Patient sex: M
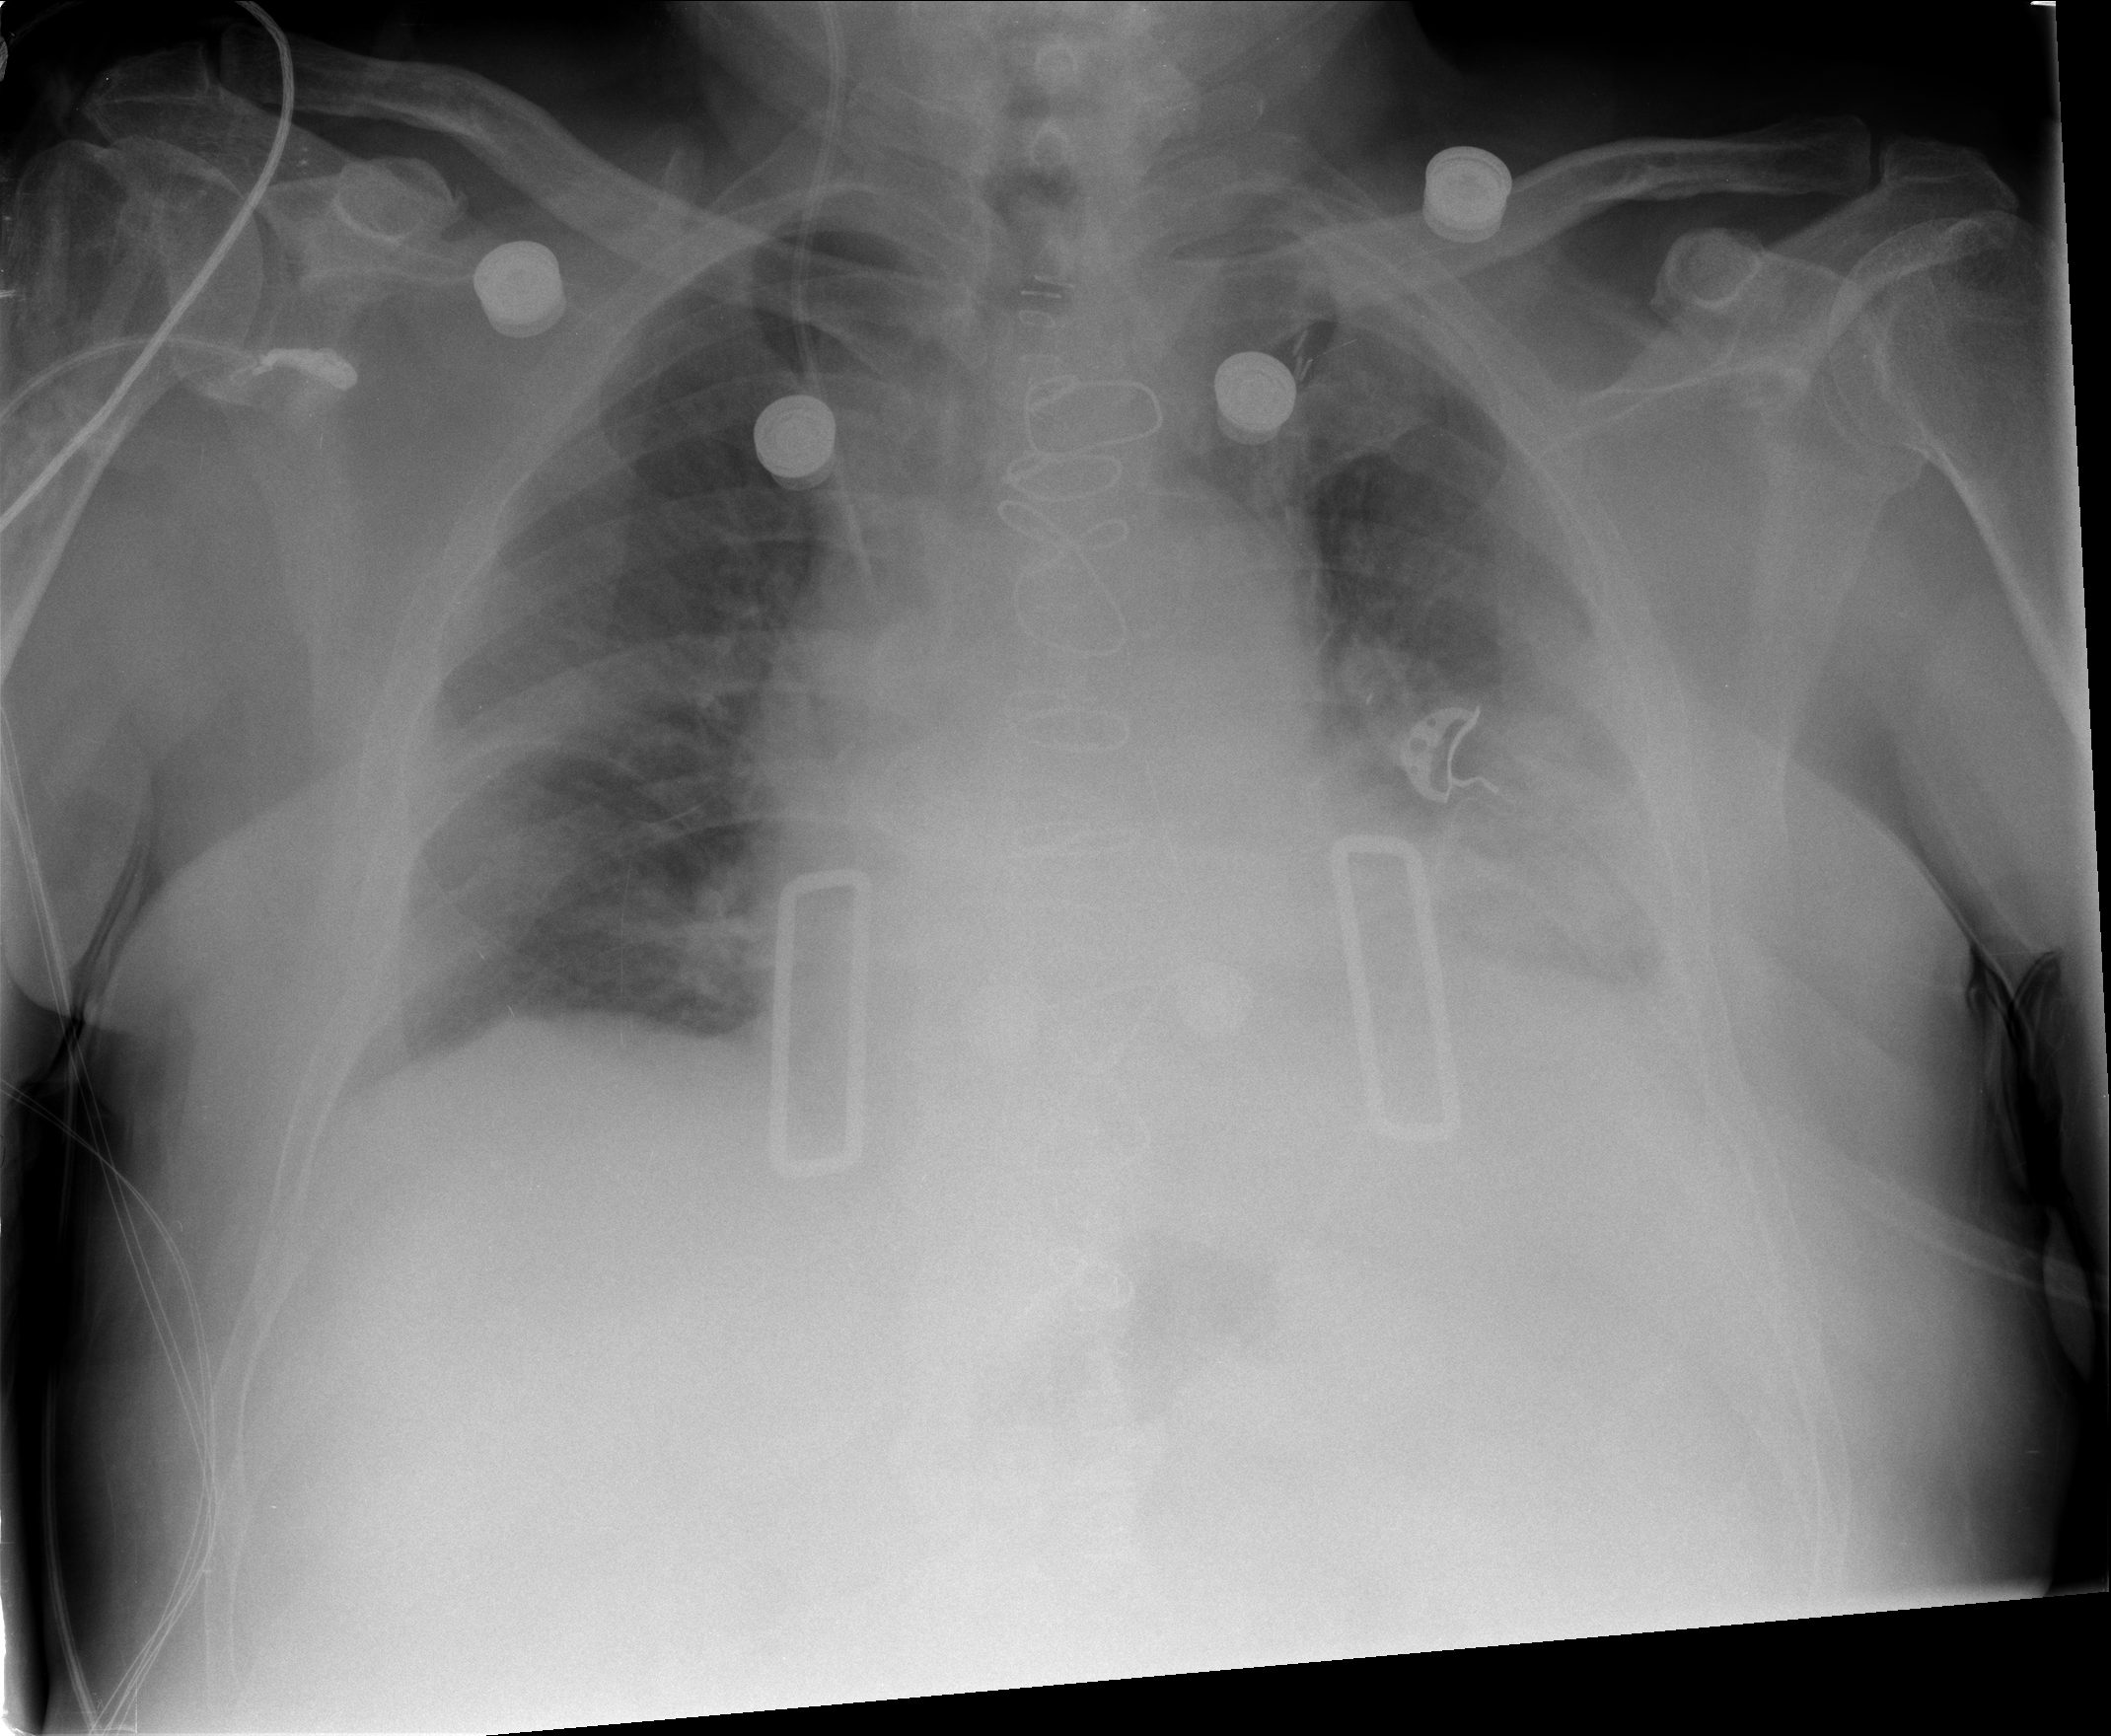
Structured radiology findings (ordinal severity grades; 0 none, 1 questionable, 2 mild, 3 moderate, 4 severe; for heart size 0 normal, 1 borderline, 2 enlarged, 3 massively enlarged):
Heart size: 2
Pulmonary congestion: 2
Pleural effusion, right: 1
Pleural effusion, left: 2
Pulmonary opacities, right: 0
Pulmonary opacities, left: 2
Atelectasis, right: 1
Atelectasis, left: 2